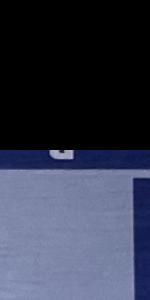
Label: Empty